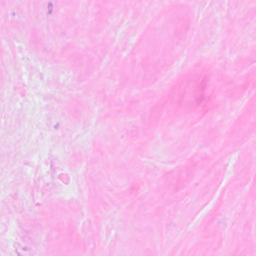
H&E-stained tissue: Breast